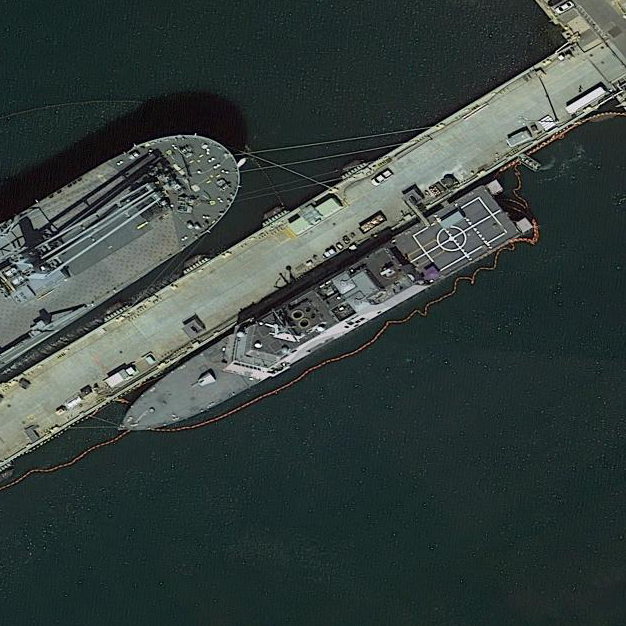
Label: Freedom-class_combat_ship